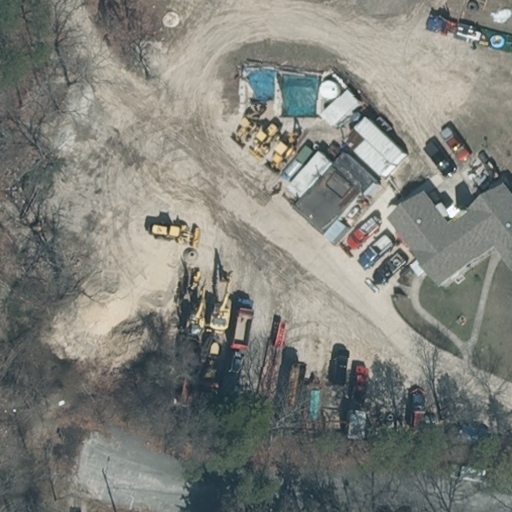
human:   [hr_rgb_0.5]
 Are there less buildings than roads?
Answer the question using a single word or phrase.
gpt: no

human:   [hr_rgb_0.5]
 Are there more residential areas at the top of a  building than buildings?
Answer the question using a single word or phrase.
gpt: no

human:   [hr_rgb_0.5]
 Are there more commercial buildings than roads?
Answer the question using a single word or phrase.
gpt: no

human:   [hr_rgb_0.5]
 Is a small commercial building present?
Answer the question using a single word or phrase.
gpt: no

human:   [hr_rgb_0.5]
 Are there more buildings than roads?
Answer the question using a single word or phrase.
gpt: yes

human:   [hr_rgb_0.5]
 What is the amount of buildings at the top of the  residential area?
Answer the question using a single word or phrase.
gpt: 3

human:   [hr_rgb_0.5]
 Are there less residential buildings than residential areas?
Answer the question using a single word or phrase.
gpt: no

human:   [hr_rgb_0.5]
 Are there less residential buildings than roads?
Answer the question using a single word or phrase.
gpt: no

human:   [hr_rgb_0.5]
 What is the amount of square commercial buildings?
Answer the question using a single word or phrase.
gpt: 0

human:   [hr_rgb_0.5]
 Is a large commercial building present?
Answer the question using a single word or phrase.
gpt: no

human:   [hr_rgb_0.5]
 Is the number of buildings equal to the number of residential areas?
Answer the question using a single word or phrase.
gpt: no

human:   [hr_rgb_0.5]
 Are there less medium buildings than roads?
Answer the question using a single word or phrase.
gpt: no

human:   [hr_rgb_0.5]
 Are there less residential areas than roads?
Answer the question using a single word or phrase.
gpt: no

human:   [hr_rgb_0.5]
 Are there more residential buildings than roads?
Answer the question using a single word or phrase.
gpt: yes

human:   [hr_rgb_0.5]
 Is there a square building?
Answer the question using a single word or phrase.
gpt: no

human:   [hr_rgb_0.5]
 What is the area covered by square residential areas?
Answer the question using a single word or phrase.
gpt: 0m2

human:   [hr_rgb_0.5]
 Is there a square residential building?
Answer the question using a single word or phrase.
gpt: no

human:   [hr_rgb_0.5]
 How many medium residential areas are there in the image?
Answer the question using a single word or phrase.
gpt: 1

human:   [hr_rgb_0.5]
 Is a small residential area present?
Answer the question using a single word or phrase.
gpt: no

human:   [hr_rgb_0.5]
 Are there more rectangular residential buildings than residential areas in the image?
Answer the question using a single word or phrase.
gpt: no

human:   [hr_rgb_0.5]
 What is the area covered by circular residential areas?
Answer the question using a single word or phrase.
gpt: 0m2

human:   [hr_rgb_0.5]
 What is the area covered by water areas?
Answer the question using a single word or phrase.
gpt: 0m2

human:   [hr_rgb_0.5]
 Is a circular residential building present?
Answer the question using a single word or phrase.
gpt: no

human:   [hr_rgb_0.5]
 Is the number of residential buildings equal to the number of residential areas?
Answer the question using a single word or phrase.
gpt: no

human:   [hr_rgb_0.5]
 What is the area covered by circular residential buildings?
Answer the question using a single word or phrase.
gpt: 0m2

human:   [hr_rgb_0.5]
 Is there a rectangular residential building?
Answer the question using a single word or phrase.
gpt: yes

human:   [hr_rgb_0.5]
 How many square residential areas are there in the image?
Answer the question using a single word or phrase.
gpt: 0

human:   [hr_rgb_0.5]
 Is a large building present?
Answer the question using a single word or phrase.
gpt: no

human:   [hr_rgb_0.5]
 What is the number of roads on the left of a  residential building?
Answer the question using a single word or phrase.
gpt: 1

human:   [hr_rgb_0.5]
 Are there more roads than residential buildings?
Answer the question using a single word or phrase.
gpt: no

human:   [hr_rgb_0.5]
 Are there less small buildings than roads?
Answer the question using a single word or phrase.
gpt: no

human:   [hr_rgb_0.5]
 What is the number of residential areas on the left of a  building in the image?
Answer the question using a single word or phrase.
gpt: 0

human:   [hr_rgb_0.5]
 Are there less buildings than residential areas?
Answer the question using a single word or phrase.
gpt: no

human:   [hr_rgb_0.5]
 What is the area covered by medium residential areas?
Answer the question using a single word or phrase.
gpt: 312m2

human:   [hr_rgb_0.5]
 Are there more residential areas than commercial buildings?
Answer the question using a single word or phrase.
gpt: yes

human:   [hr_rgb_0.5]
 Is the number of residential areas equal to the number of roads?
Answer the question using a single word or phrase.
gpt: yes